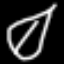
Label: leaf